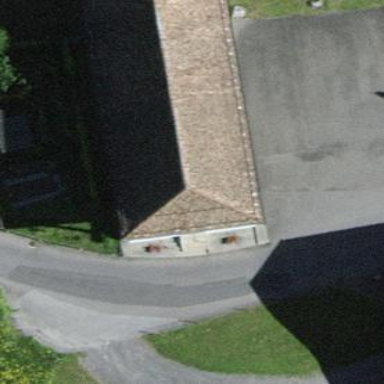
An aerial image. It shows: Chapel that serves as place of worship.